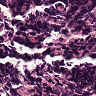
Metastatic tissue present: no